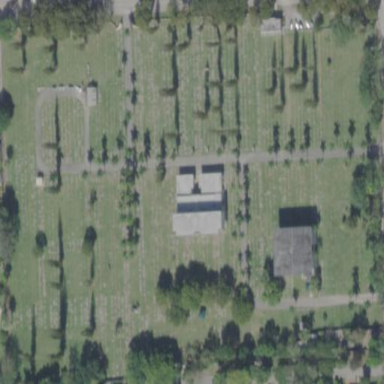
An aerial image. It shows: Grave yard.